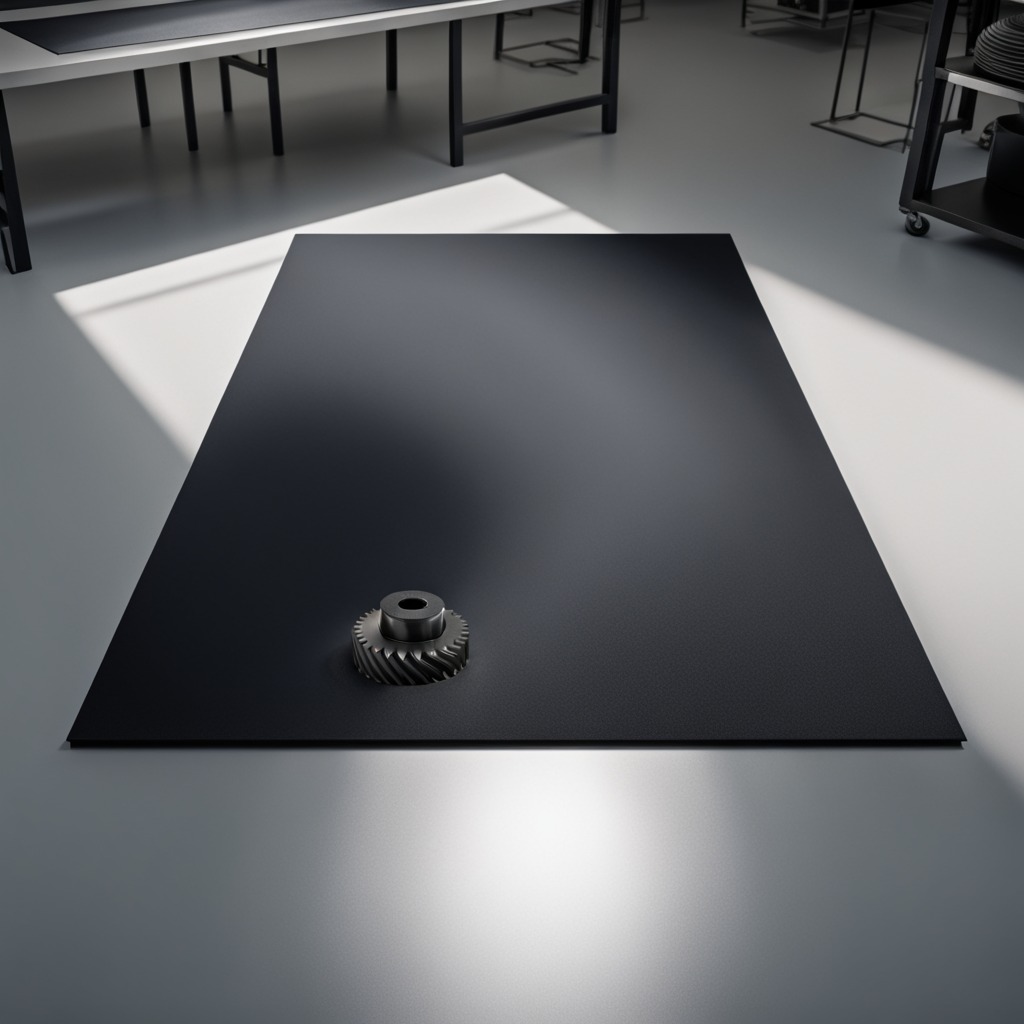
A steel gear with teeth is lying on a clean granite tabletop covered with a black rubber mat inside a workshop under bright overhead lighting crisp shadows high clarity worn but beneath the mat.